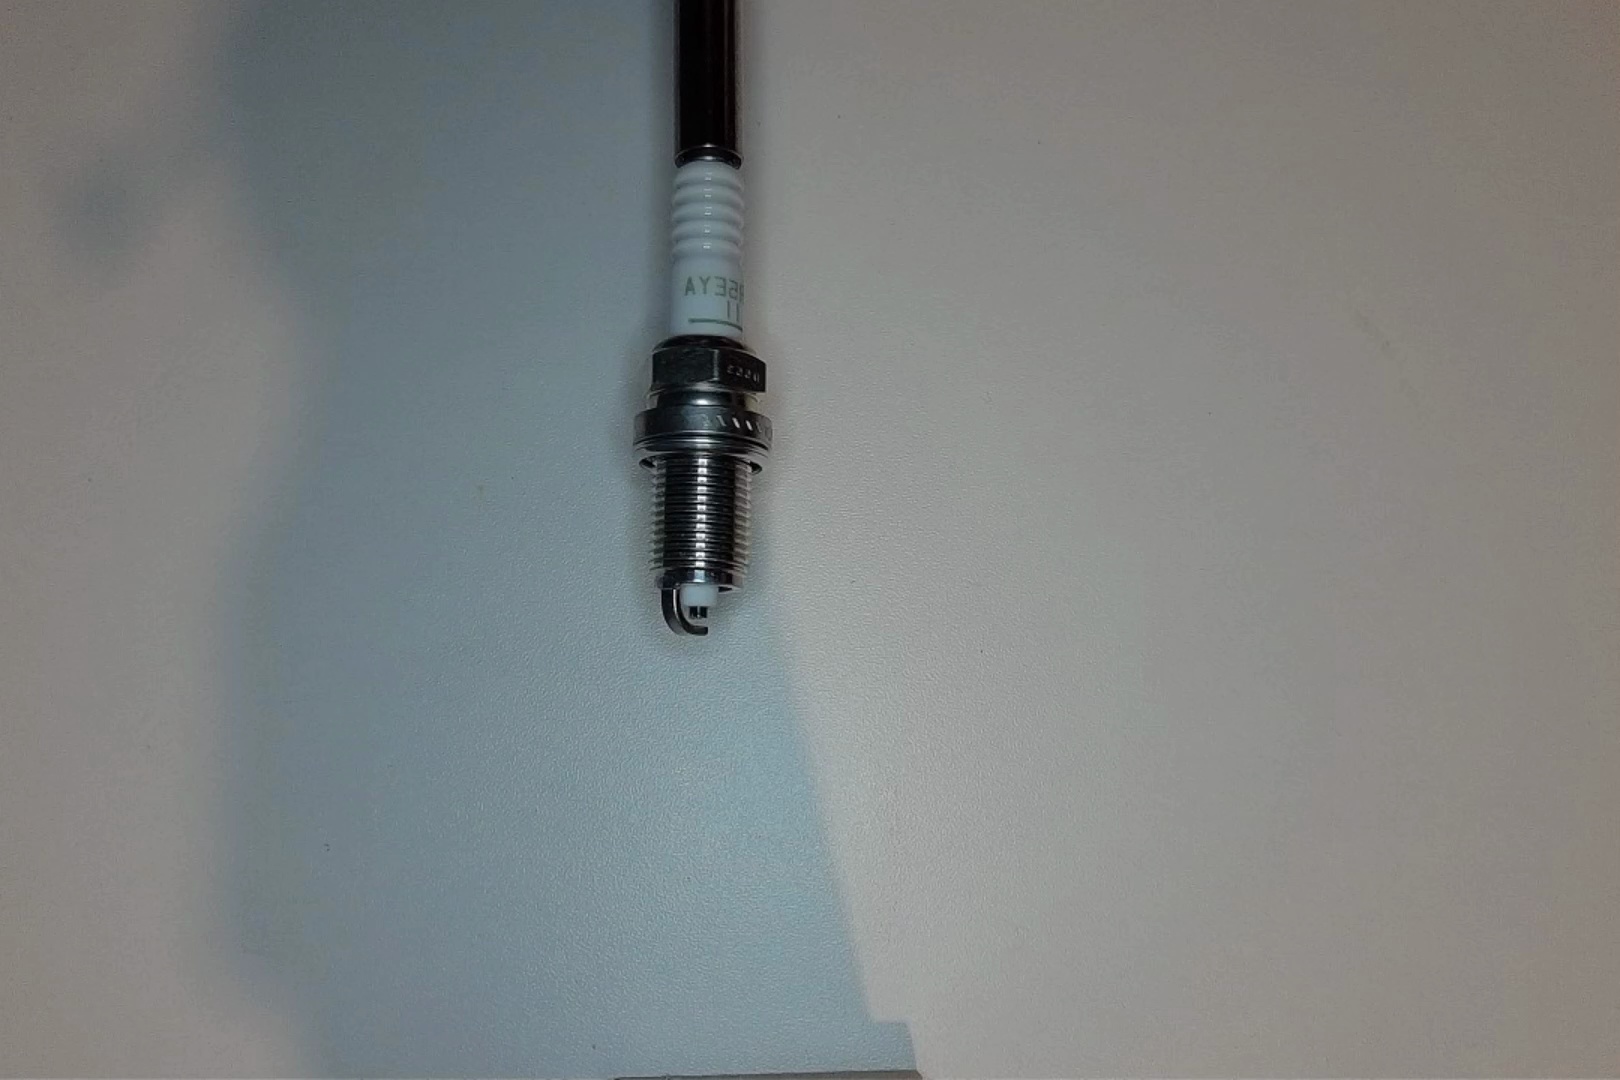
Label: normal